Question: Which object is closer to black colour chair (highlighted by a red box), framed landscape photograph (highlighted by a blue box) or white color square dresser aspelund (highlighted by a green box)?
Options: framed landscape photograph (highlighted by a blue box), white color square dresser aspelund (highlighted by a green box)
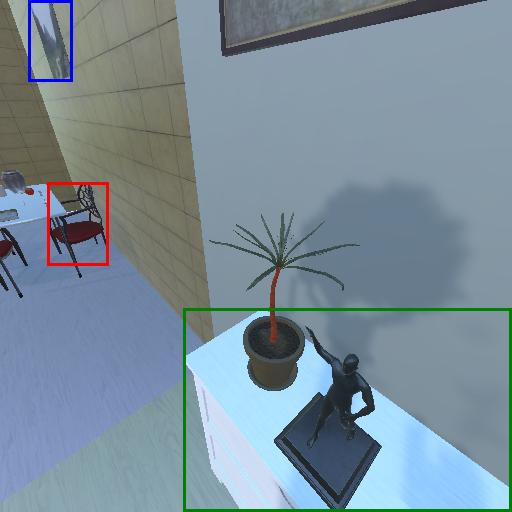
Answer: framed landscape photograph (highlighted by a blue box)